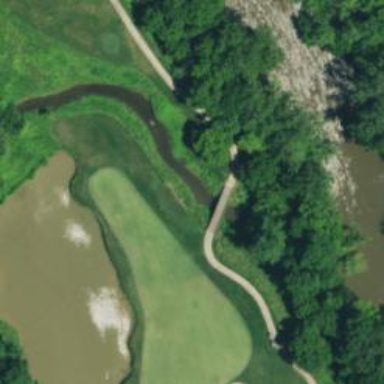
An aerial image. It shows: Service road designated as golf cart path.